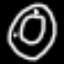
Label: donut